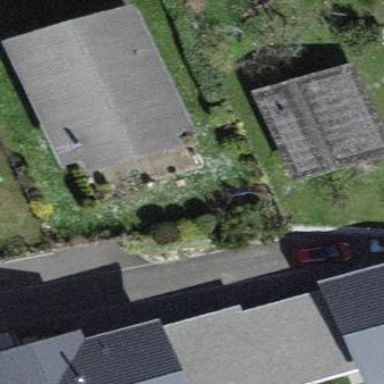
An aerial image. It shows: Detached building.